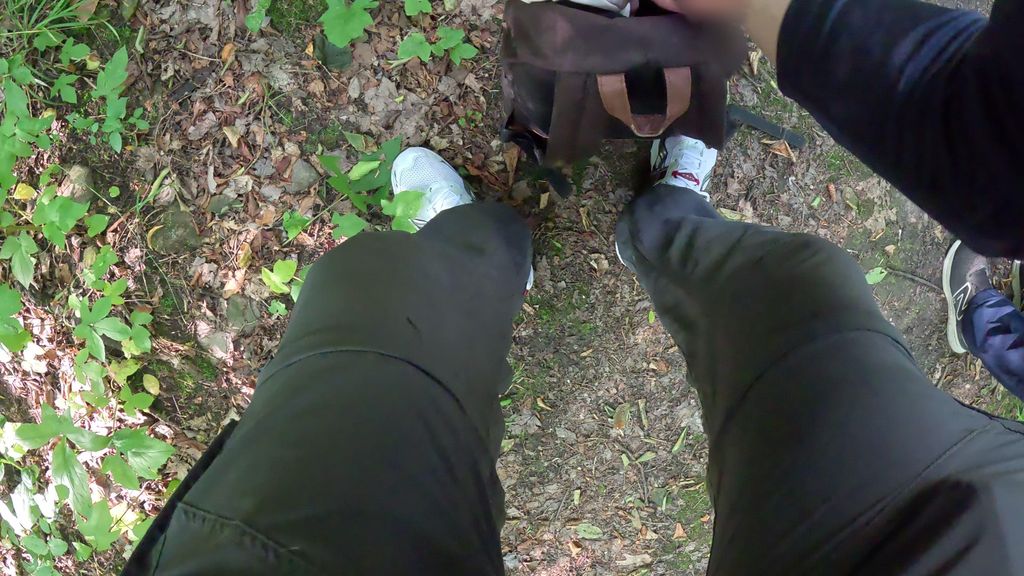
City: ottawa-gatineau